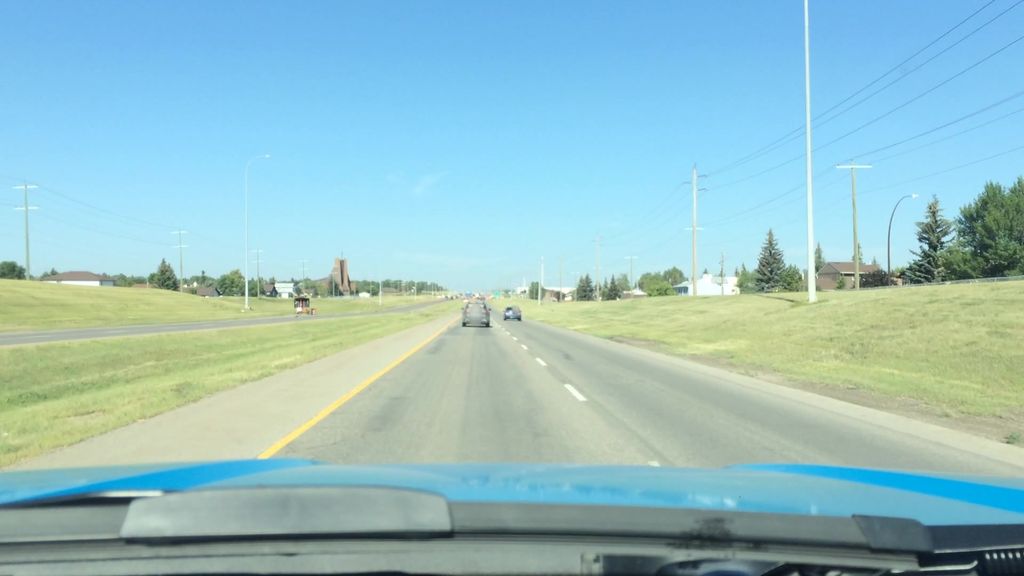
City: calgary